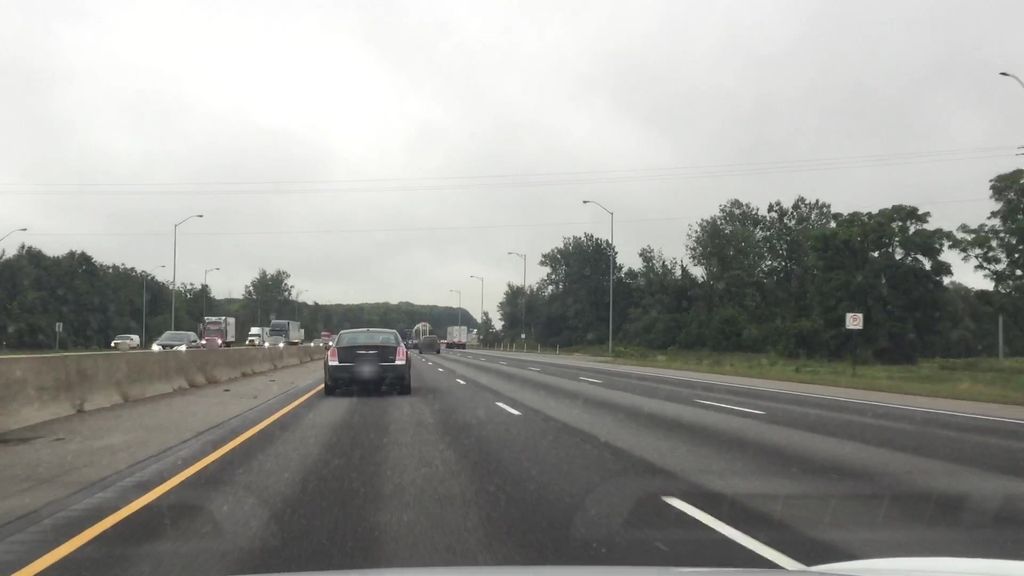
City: kitchener-waterloo